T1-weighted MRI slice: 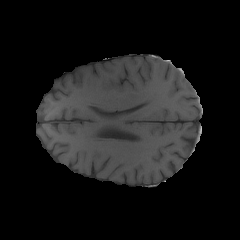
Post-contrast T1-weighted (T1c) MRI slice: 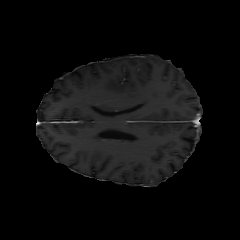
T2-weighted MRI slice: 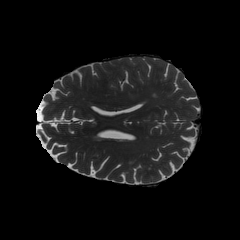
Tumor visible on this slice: yes